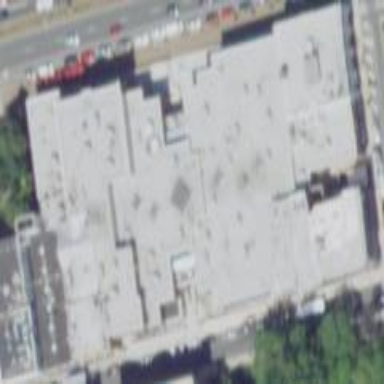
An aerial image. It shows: Mall building.